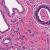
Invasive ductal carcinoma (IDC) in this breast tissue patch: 0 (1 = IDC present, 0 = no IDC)